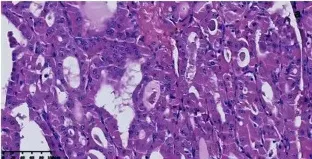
Pathological examination: (A) The tumor cells are cuboidal, mostly polygonal, with abundant cytoplasm filled with eosinophilic granular substances. The nuclei vary in size, being round, oval, or irregular in shape, with deep chromatin staining. Nuclear division can be seen, and nucleoli are visible in some areas. The cell boundaries are clear. The tumor cells are arranged in a follicular or trabecular pattern, with the follicular structure being predominant. There are areas with unevenly thickened colloid inside the follicular cavity.
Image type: pathology (h&e)